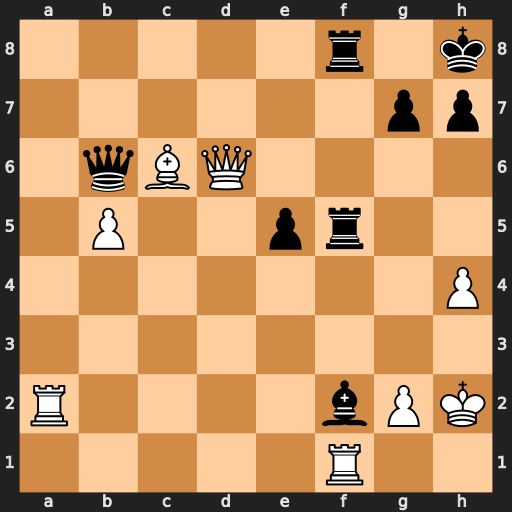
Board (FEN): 5r1k/6pp/1qBQ4/1P2pr2/7P/8/R4bPK/5R2
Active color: w
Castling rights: -
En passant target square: -
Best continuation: Raxf2 Qxf2 Rxf2